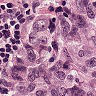
Metastatic tissue present: yes